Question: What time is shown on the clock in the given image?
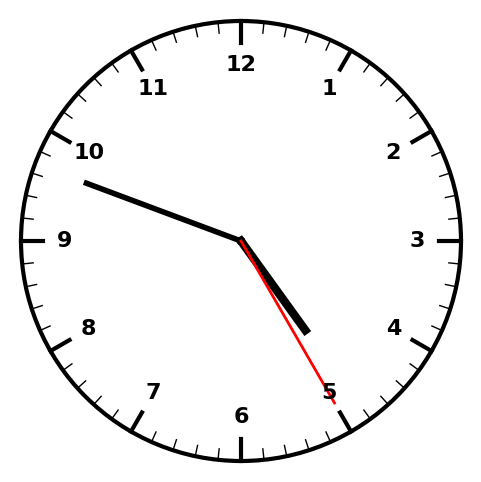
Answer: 04:48:25